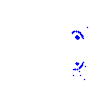
Particle: kaon